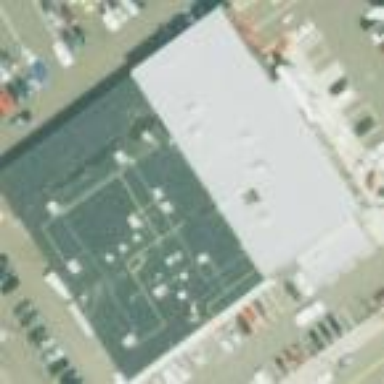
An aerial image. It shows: Building that houses car shop.